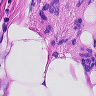
Metastatic tissue present: yes